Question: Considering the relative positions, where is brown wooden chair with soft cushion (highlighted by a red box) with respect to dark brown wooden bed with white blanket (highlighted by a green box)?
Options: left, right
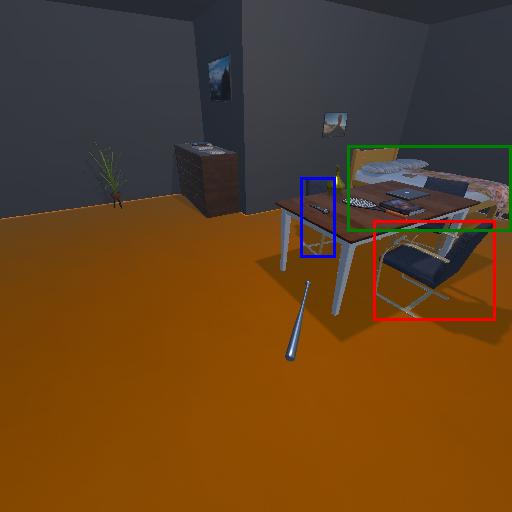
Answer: left